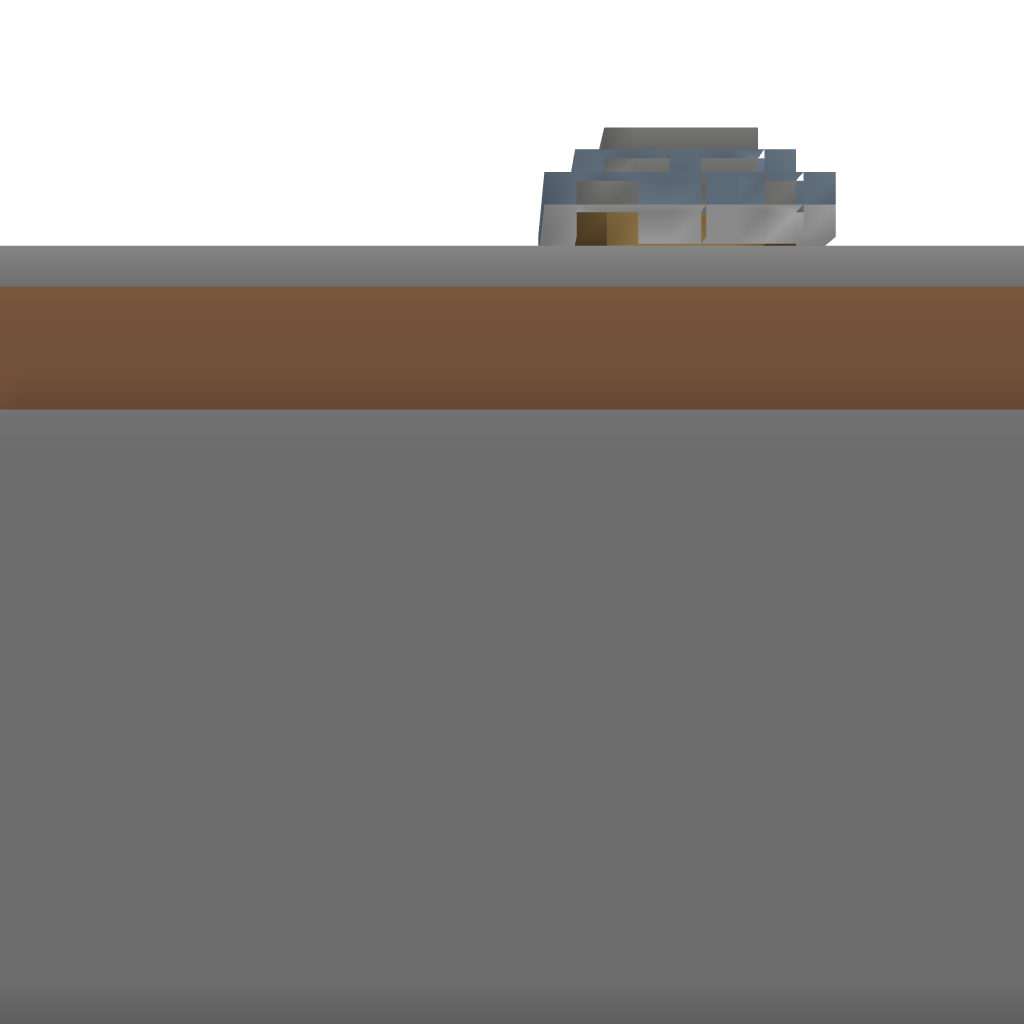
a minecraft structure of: Unknown (?) Traders Company HQ